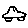
Label: car